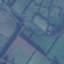
Label: Pasture